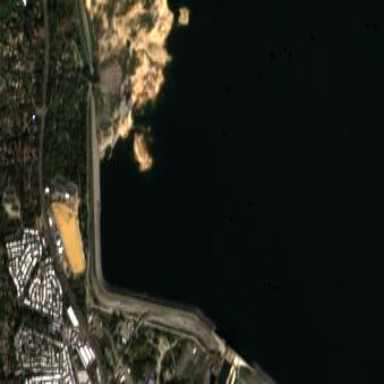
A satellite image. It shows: Dam along waterway.